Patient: sex M, age 53
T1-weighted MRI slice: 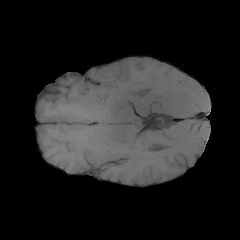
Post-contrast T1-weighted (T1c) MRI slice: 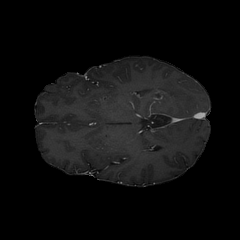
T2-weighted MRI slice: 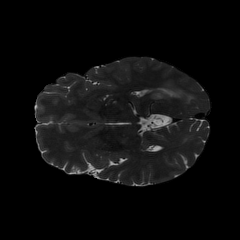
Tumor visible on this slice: yes
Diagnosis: Glioblastoma, IDH-wildtype
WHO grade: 4